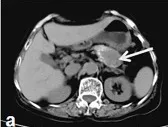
The second imaging. CT without contrast administration show the significantly enlarged tumor mass with heterogeneous components of central cystic low attenuation, peripheral solid isointensity and small patchy calcification (A, arrow).
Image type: radiology (ct)